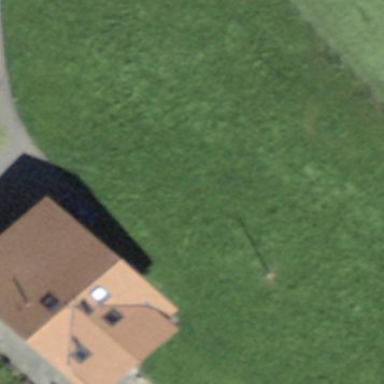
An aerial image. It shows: Farm building.